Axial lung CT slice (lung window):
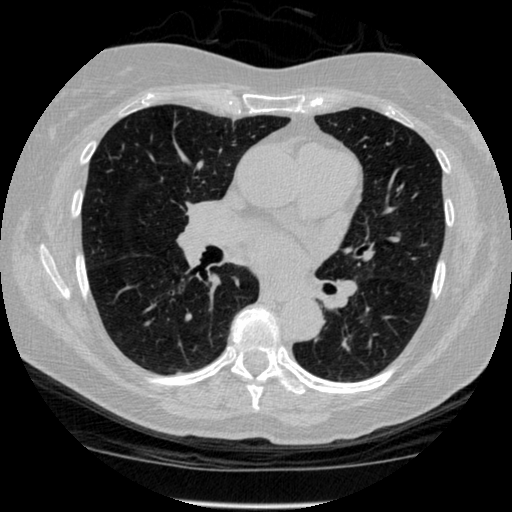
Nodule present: no